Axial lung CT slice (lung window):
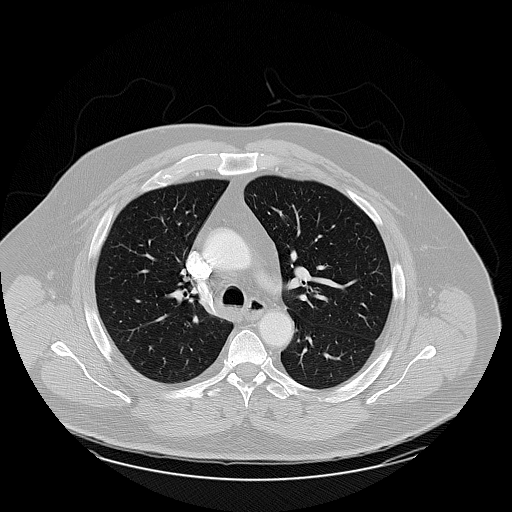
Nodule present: no